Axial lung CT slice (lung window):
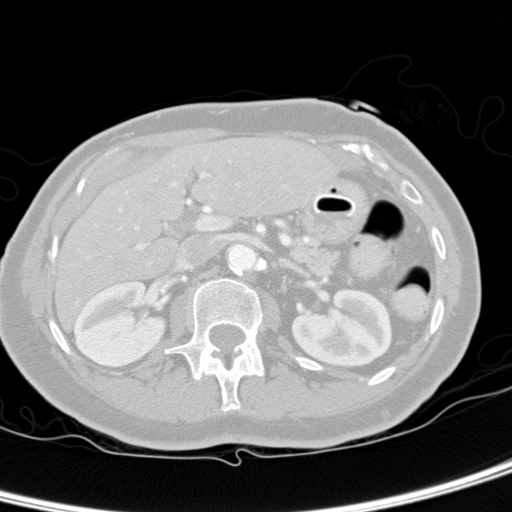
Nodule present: no